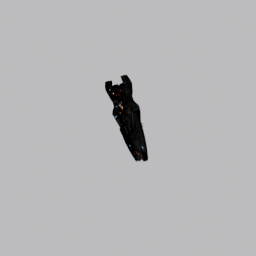
Label: mechanical